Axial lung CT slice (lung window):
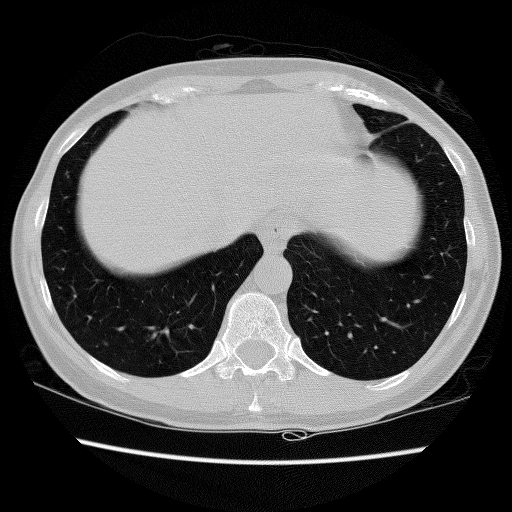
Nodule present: no